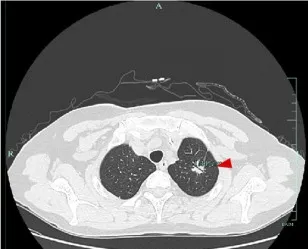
CT and PET-CT images of the patient. (H,I) CT images of the lung after 2 cycles of treatment showed decreased lung metastasis (shown by the red arrow compared with initial diagnosis).
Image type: radiology (ct)